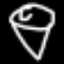
Label: diamond